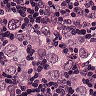
Metastatic tissue present: yes